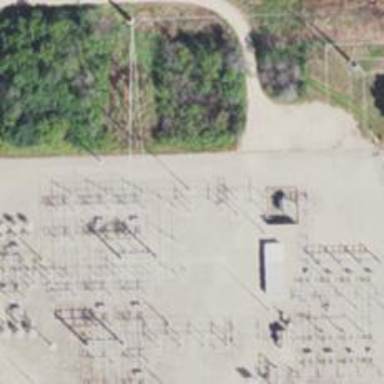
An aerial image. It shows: Mast used for lightning protection.